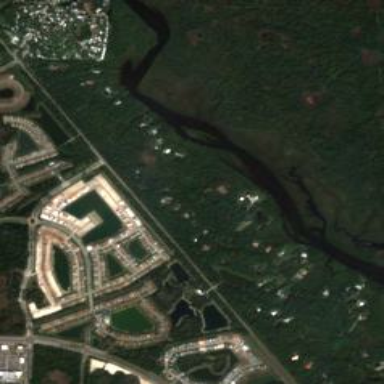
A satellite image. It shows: Residential area composed of single-family homes.